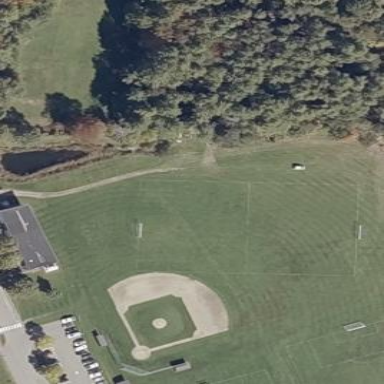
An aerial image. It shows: Baseball pitch for leisure land.